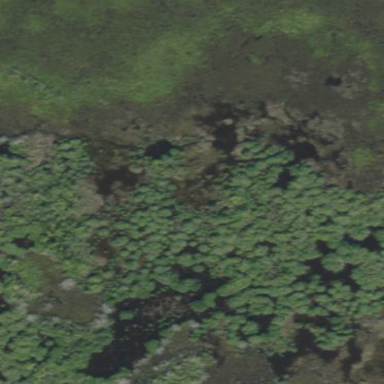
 characterized by plant community of Saltwater Marshes/Halophytic Herbaceous Prairie."